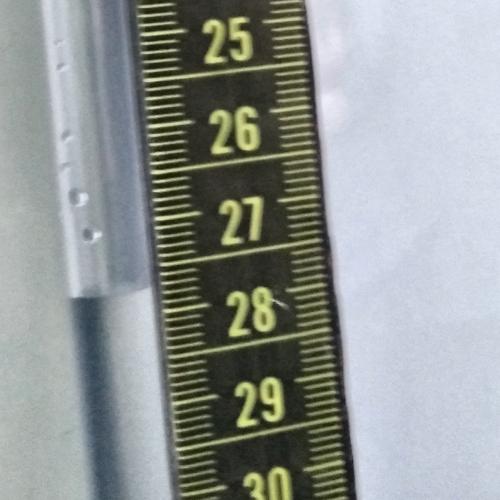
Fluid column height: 27.7 cm